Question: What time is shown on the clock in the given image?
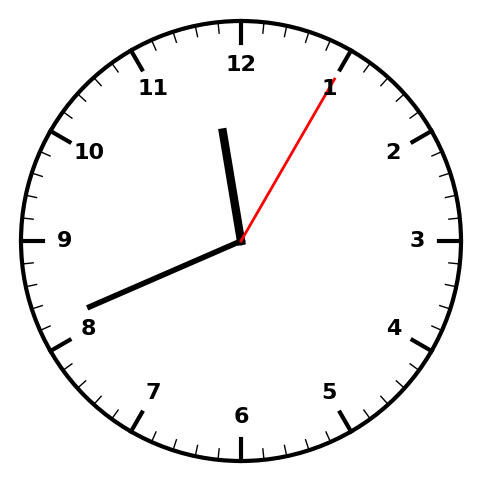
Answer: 11:41:05